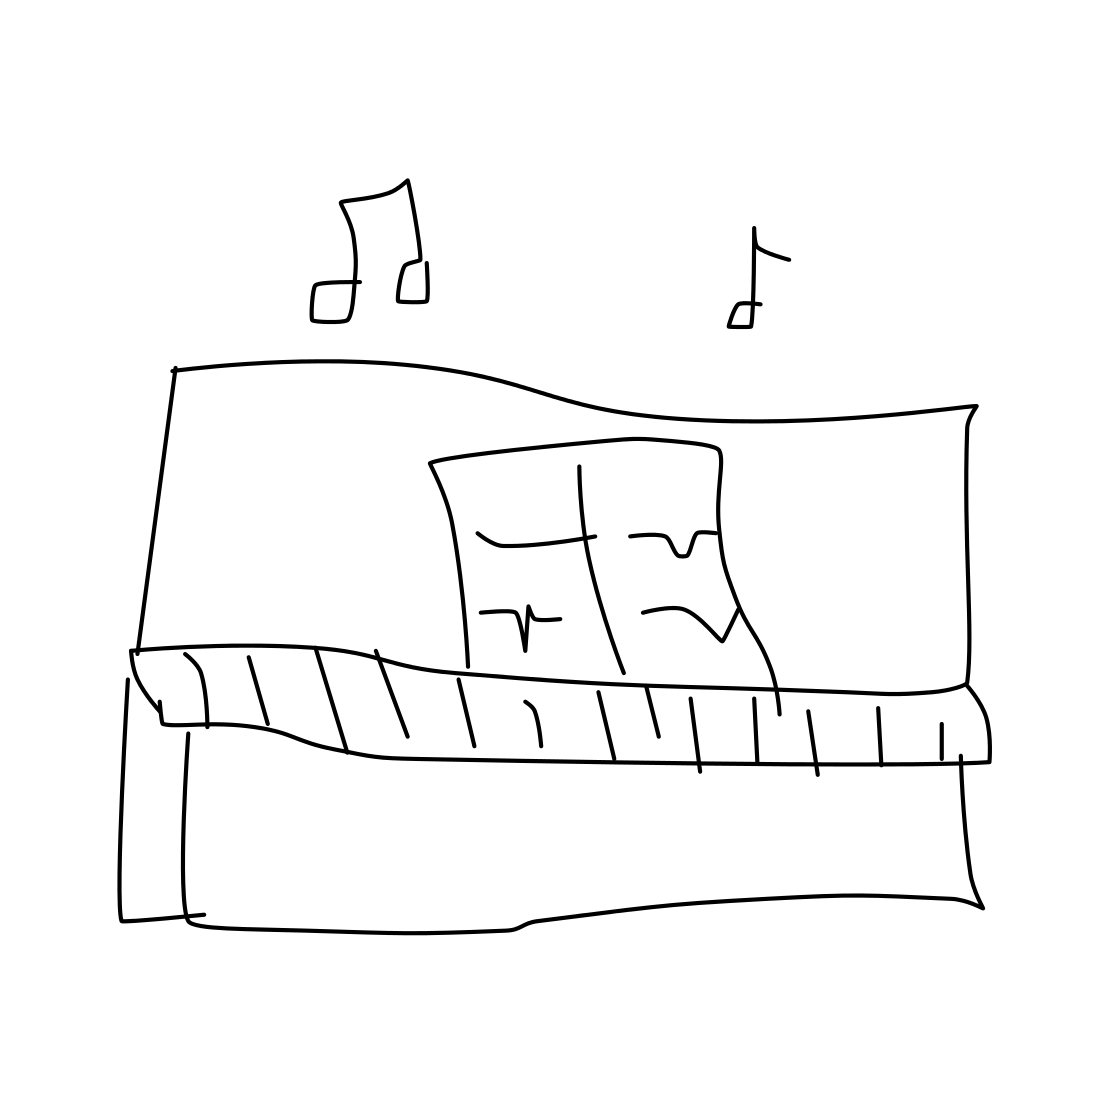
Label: piano